一年级 · 算术
(3 分) 找规律填数:

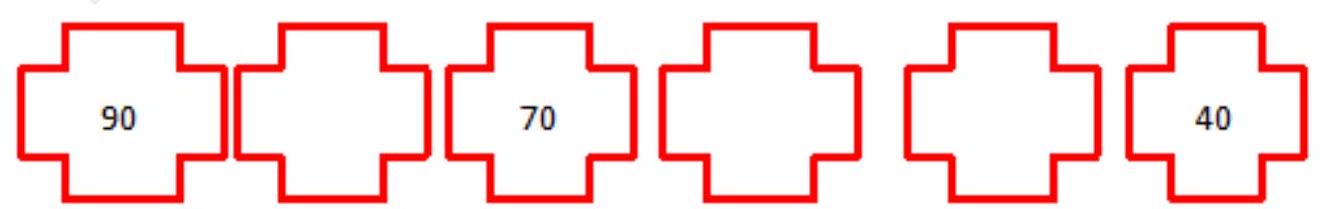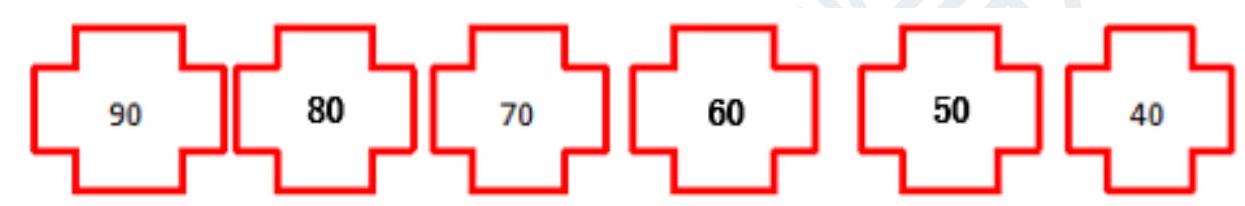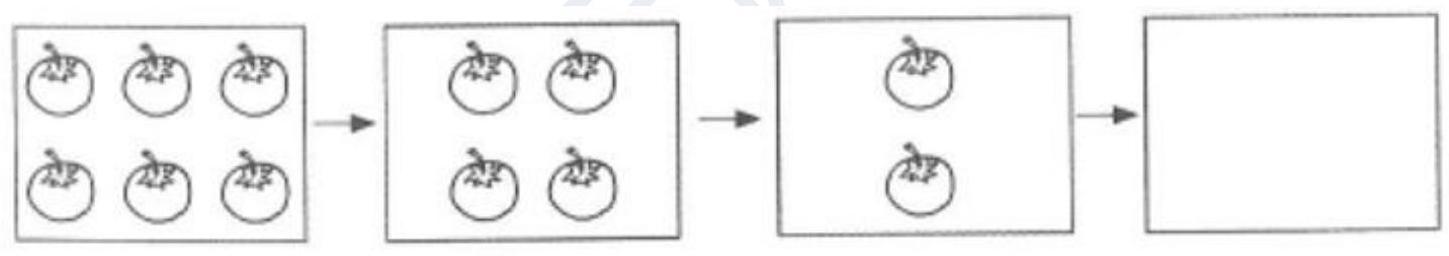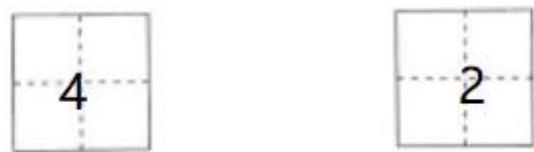
答案:

24 ._详解

|  |
| :---: | :---: |
| 6 |
|  |

0

每次少 2 个。